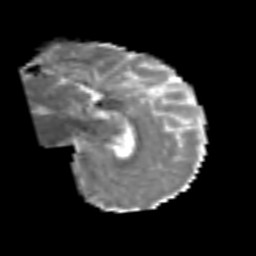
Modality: MD
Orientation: sagittal
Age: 53
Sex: male
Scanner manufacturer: siemens
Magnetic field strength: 3 T
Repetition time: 6.1 s
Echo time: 0.101 s